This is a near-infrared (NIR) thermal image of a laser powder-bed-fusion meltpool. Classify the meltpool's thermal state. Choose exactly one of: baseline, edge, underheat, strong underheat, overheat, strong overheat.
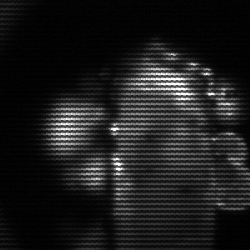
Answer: strong underheat